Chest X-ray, PA view. Patient: 71 years old, sex M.
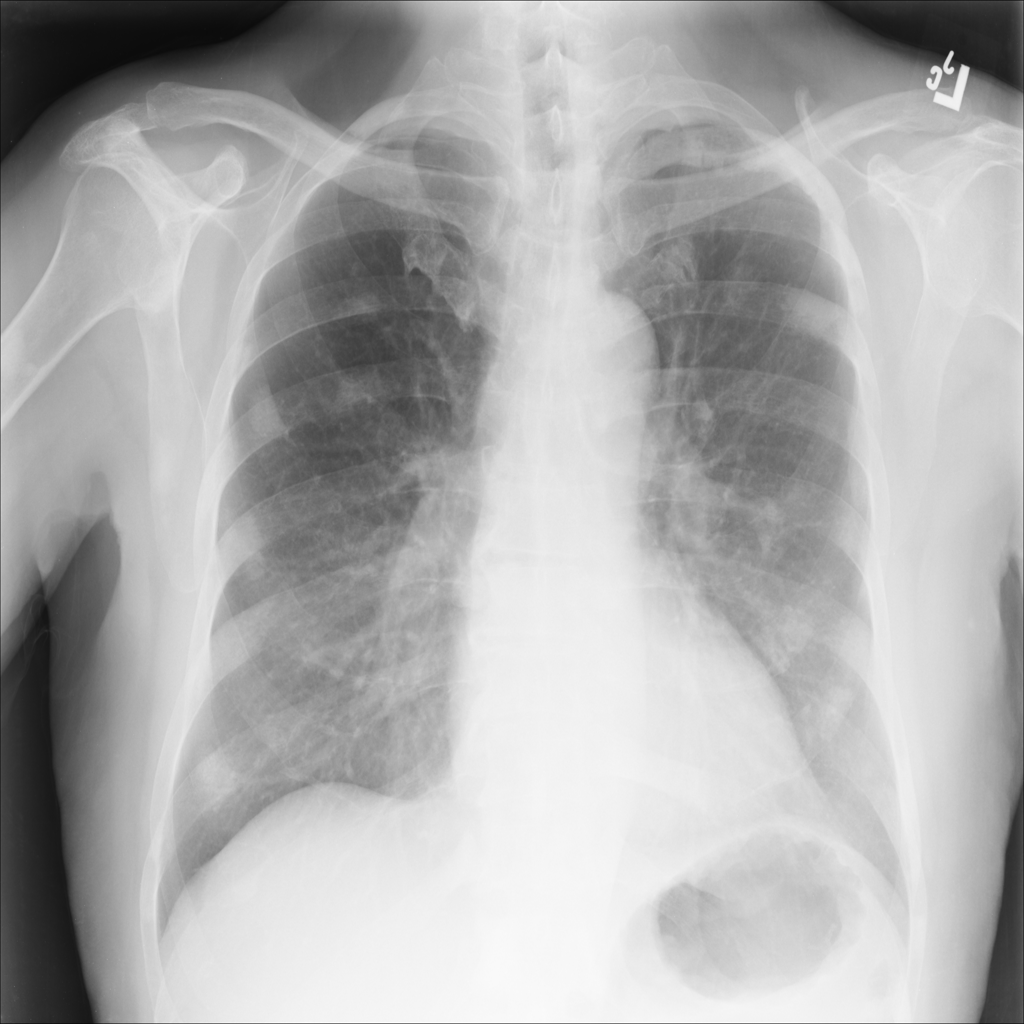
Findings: Effusion, Fibrosis